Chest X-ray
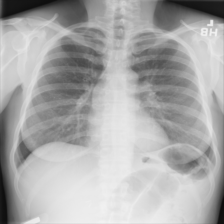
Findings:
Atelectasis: negative
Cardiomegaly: negative
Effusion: negative
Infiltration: negative
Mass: negative
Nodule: negative
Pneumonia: negative
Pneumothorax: negative
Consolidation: negative
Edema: negative
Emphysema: negative
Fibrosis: negative
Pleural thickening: negative
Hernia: negative